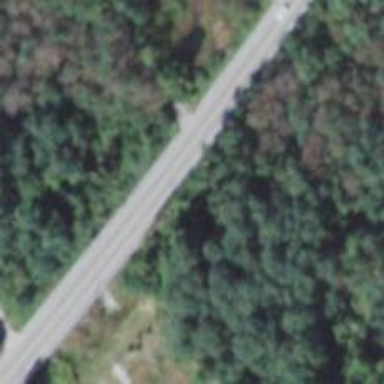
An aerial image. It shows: Primary highway.